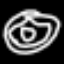
Label: donut